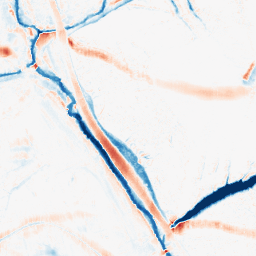
Category: morphological
Decomposition family: morphological_ellipse
Decomposition parameters: operation: average
width: 20
height: 10
Upsampling method: sinc_hamming
Upsampling parameters: scale: 4
kernel_size: 8
Upsampling scale: 4